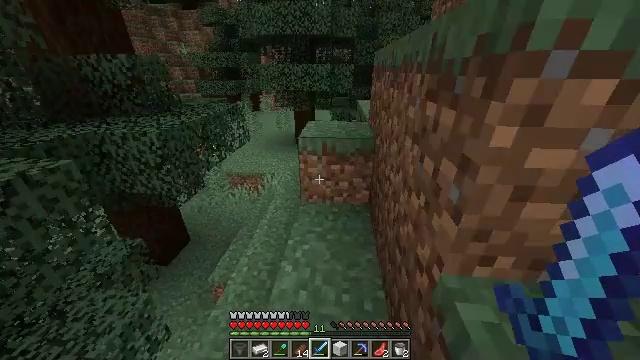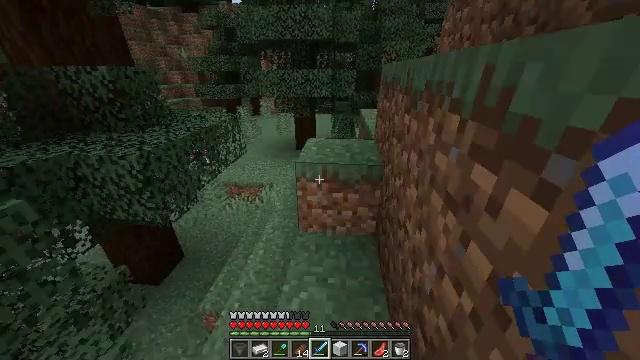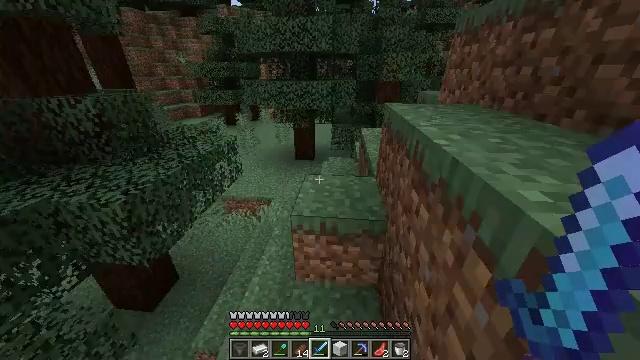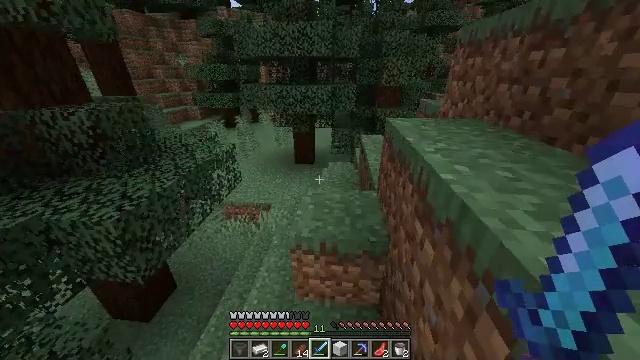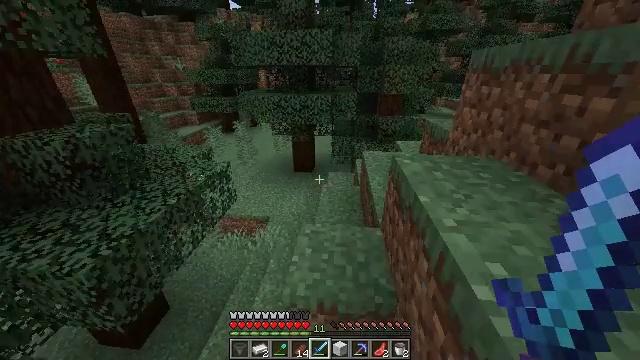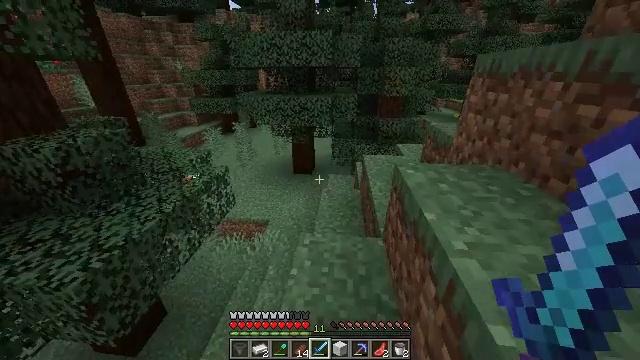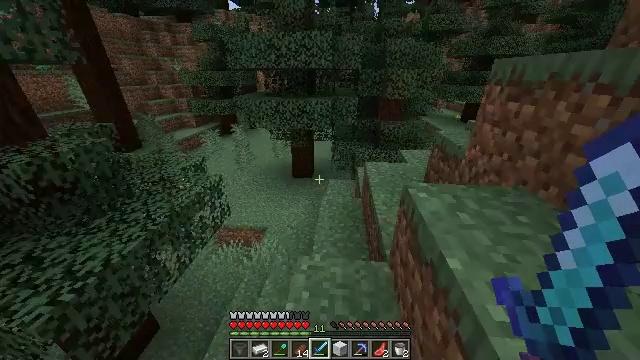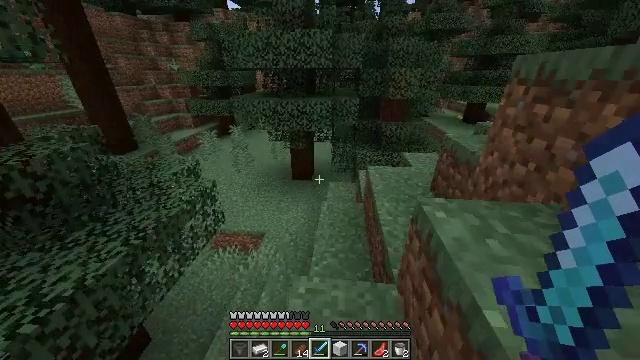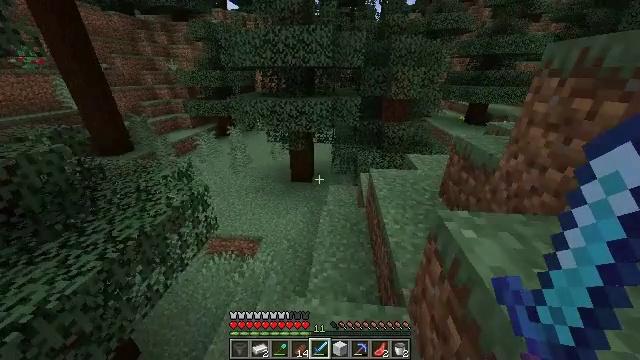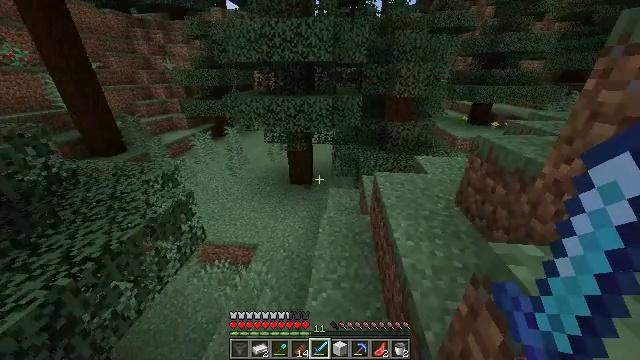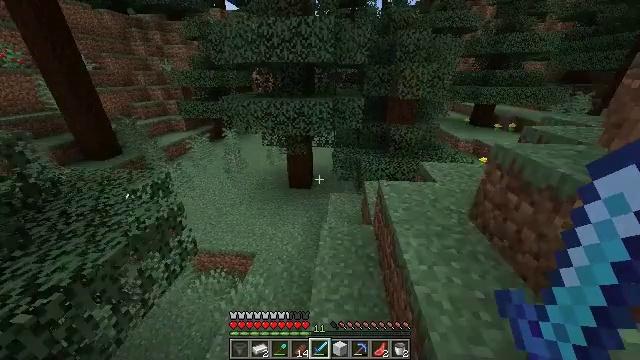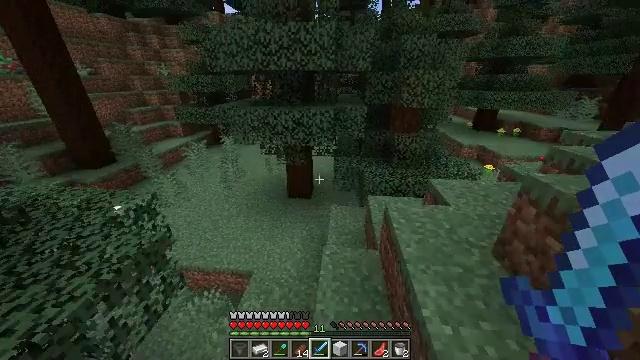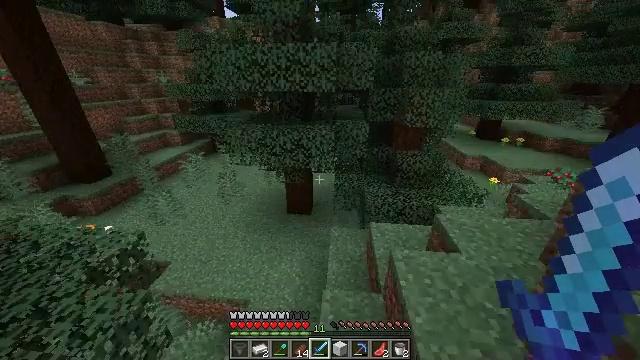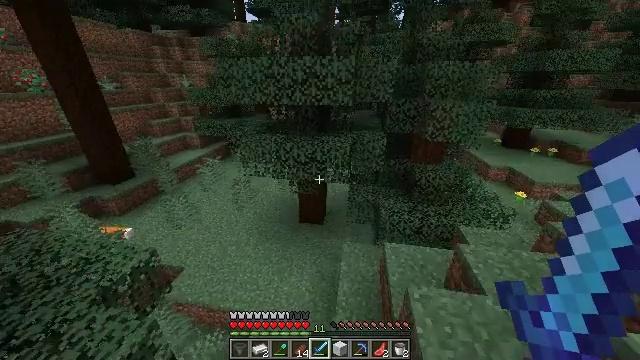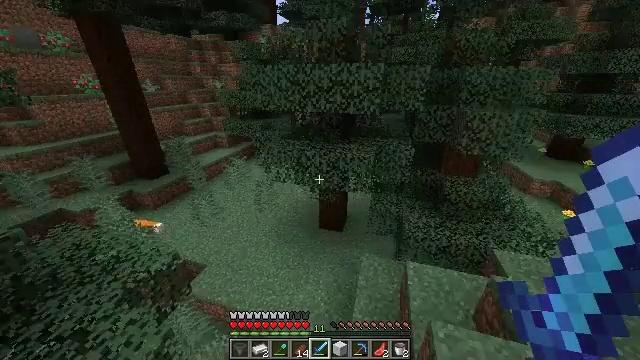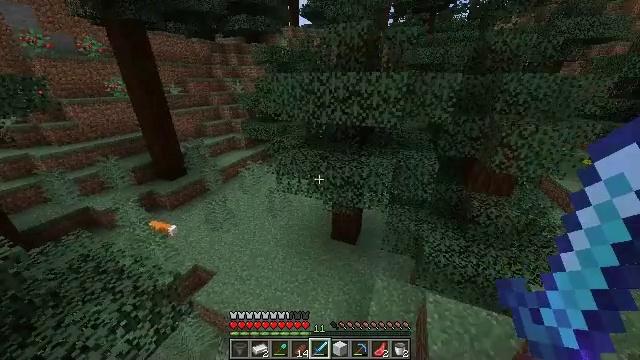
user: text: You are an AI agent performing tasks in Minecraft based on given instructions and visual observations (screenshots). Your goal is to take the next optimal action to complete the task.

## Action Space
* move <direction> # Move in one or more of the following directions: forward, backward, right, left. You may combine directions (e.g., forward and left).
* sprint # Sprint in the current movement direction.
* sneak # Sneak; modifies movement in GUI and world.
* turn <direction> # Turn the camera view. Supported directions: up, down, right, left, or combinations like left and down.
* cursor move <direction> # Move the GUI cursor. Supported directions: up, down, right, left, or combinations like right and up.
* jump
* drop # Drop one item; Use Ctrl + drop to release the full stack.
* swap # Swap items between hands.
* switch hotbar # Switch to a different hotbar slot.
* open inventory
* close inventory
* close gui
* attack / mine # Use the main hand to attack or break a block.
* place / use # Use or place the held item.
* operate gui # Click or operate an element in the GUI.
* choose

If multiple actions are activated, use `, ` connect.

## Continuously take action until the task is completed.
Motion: motion action
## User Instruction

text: Mine the large fern from the ground.
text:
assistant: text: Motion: move forward, jump
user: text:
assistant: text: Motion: move forward, jump
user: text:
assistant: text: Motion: move forward, jump
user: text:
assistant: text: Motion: move forward, jump
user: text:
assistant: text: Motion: move forward, jump
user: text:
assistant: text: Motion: move forward, jump
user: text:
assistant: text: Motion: move forward, jump
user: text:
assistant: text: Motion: move forward, jump
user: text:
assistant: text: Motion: move forward, jump
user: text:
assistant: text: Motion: move forward, jump
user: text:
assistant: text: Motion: move forward, jump
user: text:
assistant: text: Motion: move forward, jump
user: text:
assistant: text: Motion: move forward, turn left, jump
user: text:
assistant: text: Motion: move forward, sprint, turn left, jump
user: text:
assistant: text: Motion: move forward, sprint, turn left, jump
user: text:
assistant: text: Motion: move forward, sprint, turn left, jump
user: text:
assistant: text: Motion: move forward, sprint, turn left, jump
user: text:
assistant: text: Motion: move forward, sprint, turn left, jump
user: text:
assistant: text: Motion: move forward, turn left and down, jump
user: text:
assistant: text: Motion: move forward, turn left, jump
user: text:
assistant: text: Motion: move forward, turn left, jump
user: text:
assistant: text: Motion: move forward, turn left, jump
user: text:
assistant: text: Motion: move forward, turn left, jump
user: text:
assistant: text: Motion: move forward, turn left, jump
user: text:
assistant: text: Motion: move forward, turn left and up, jump
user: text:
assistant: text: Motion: move forward, turn left and up
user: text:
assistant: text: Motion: move forward, turn left and up
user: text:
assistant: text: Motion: move forward, turn left and up
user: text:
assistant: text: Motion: move forward, turn left and up
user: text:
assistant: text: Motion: move forward, turn left and up